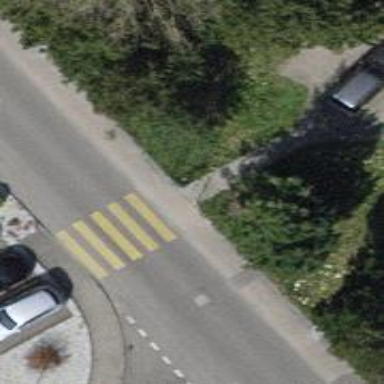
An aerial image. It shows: Ground footway with marked crossing.